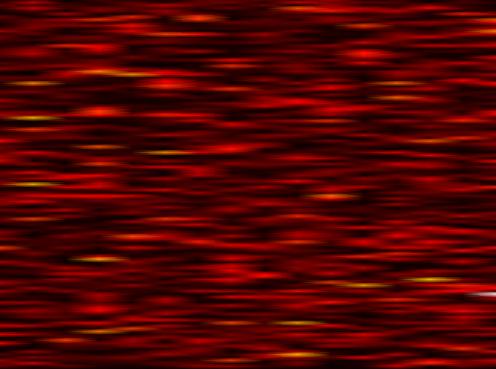
Label: WOLA